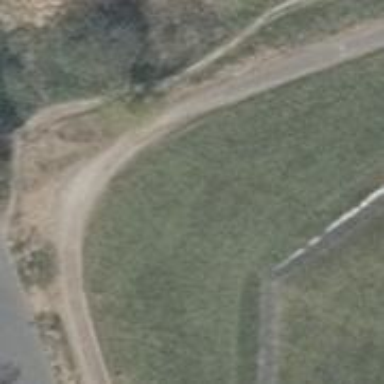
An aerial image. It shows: Embankment has been constructed as man-made feature.